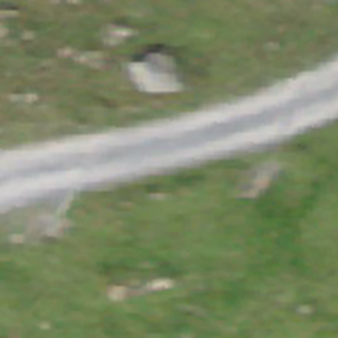
Label: other